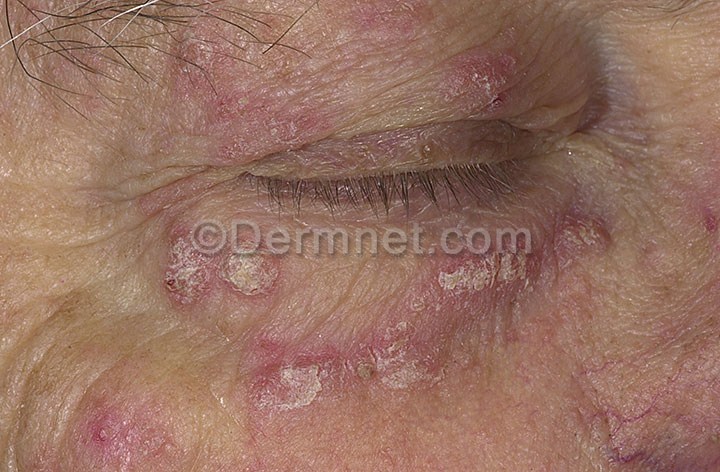
Disease: Psoriasis pictures Lichen Planus and related diseases